Question: I have folder name that contains German special character such aAeoOuss.The following screenshot display contents of LiveLink server.

I want to extract folder from Livelink server using C#.
valueis obtained from LLserver.
'''
var bytes = new List<byte>(value.Length);
foreach (var c in value)
{
bytes.Add((byte)c);
}
var result = Encoding.UTF8.GetString(bytes.ToArray());
'''
Finally, the result is aAeoOux .where ss is seen as box character 'x'. All other characters present in folder name are decoded successfully/properly except the ss character.
I am just wondering why the same code works for all other German special characters but not for ss.
Could anybody help to fix this problem in C#?
Thanks in advance.
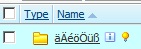
Answer: Go to admin panel of server Livelink/livelink.exe?func=admin.sysvars
and set Character Set: UTF-8
and code section change as follow
'''
byte[] bytes = Encoding.Default.GetBytes(value);
var retValue = Encoding.UTF8.GetString(bytes);
'''
It works fine.